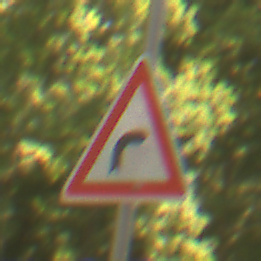
Verkehrszeichen: KurveRechts
Umgebung: Outdoor, Nature
Tageszeit: Midday
Wetter: PartlyCloudy
Licht: Natural
Jahreszeit: NotSpecified
Kontrast: LowContrast